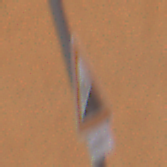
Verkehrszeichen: Steigung10
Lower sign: LaengeEinerStrecke5
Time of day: Midday
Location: Outdoor (Urban)
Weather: Overcast
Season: NotSpecified
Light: Natural